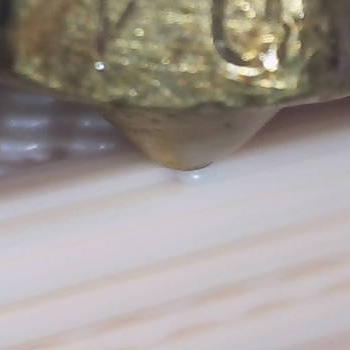
Flow rate: 212%